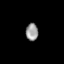
Tissue: lung
Cell type: Others
Senescence score: 0.231
Nuclear area (px): 208
Mean DAPI intensity: 153.337